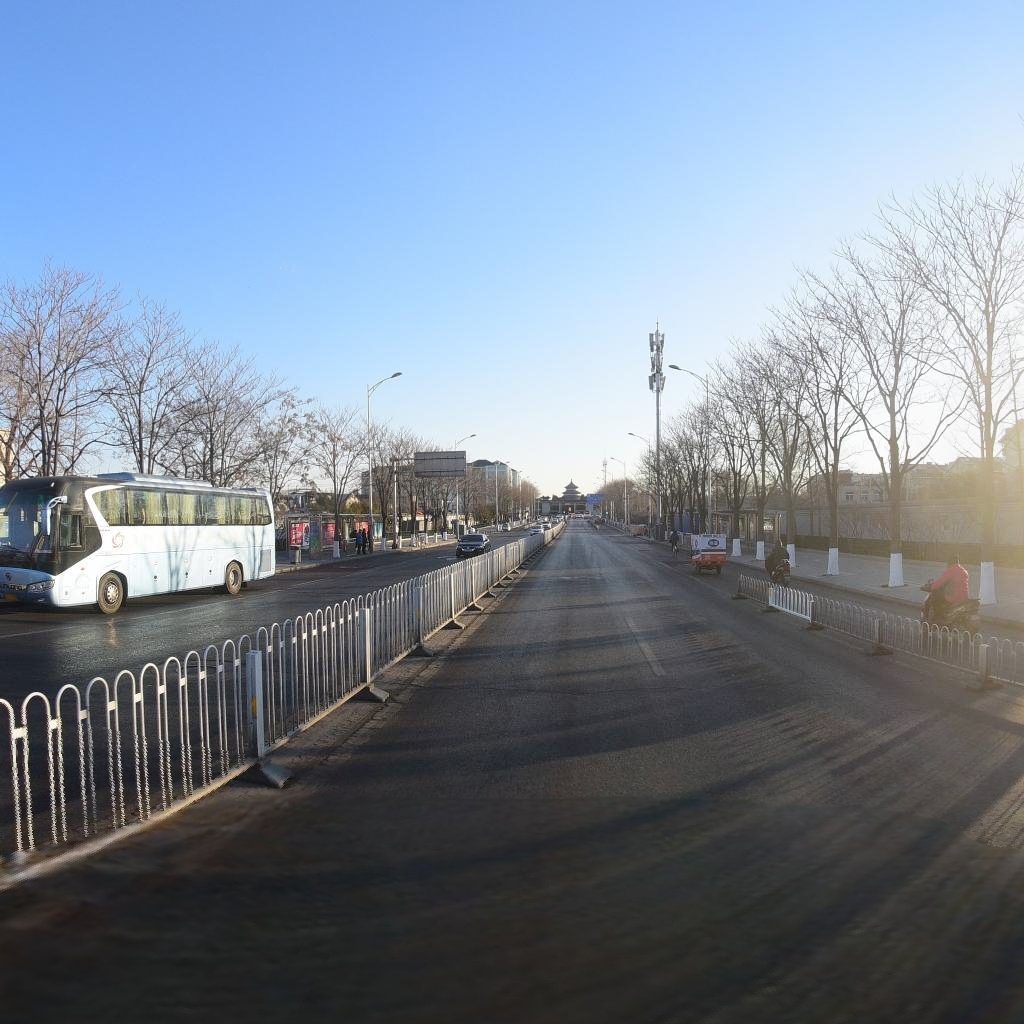
Region: Dongcheng
Road damage annotations: transverse crack, longitudinal crack